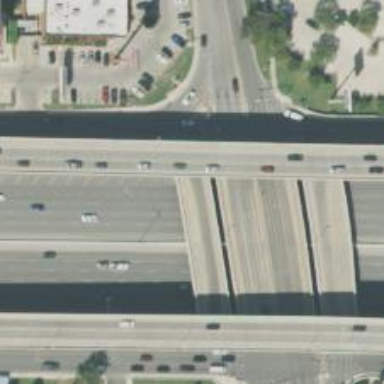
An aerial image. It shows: Secondary link road with bridge.